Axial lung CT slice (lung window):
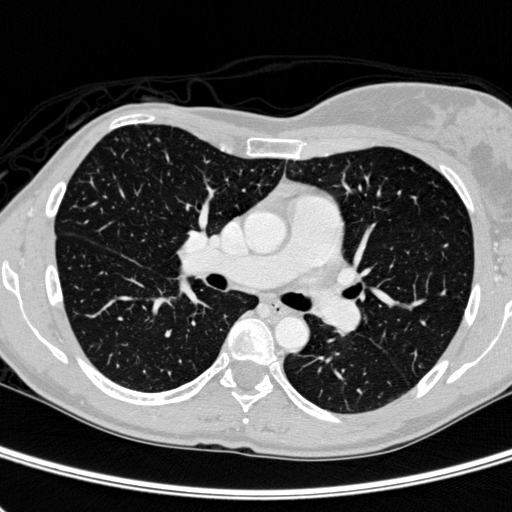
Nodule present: no